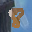
Label: 8